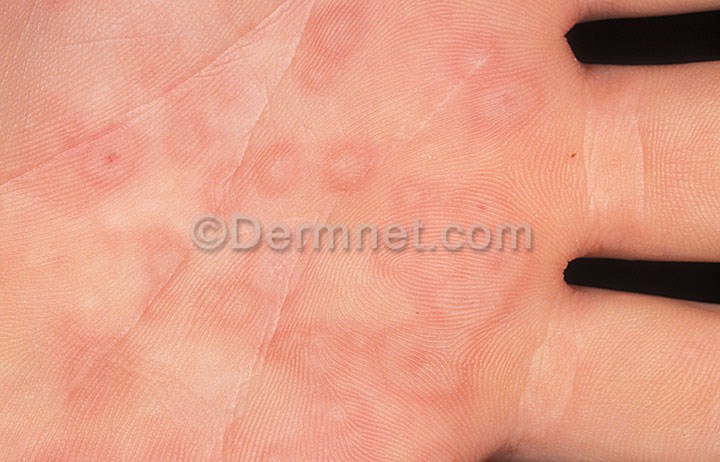
Disease: Vasculitis Photos